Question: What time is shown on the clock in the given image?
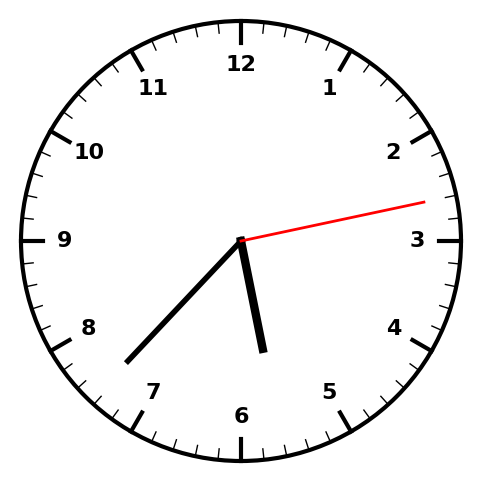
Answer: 05:37:13